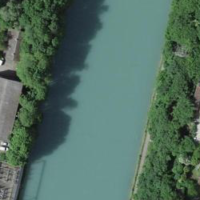
EUNIS habitat code: 53
Species observed at this site:
Pholidoptera griseoaptera
Allium ursinum